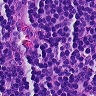
Metastatic tissue present: no